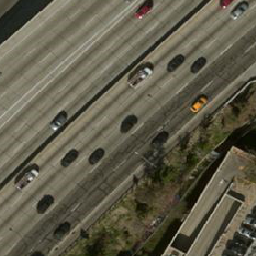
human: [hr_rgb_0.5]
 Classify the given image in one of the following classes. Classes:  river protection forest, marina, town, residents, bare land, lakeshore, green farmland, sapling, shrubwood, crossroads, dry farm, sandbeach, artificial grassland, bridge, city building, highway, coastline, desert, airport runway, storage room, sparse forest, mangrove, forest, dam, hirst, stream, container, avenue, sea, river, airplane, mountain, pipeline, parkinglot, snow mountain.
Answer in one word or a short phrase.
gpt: highway